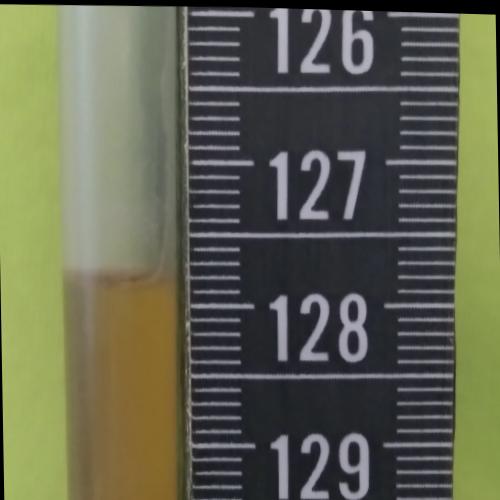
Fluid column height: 127.8 cm